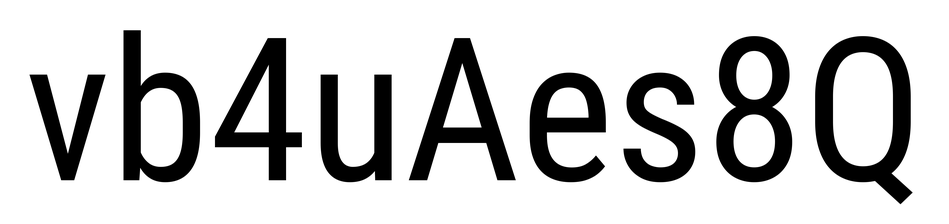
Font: Roboto_Condensed_Regular